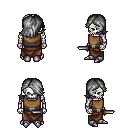
a pixel art fantasy rpg character, male body template, skeleton, leather chest armor, robe skirt, gray swoop hairstyle, metal boots, dagger, four views (front, back, left, right), 2x2 character sprite sheet, small pixel art, hard edges, no anti-aliasing